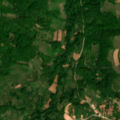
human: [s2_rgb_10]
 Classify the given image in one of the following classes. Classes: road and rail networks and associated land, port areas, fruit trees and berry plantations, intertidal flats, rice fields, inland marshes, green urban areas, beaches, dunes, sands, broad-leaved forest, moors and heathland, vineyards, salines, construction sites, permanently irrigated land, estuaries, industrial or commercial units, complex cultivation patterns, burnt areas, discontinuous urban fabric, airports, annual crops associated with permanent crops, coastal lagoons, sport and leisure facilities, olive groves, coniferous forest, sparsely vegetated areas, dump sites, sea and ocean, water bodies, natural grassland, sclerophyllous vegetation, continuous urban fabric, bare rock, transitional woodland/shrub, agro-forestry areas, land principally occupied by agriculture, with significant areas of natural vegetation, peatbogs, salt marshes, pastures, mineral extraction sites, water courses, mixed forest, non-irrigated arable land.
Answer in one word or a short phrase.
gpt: discontinuous urban fabric, non-irrigated arable land, complex cultivation patterns, broad-leaved forest